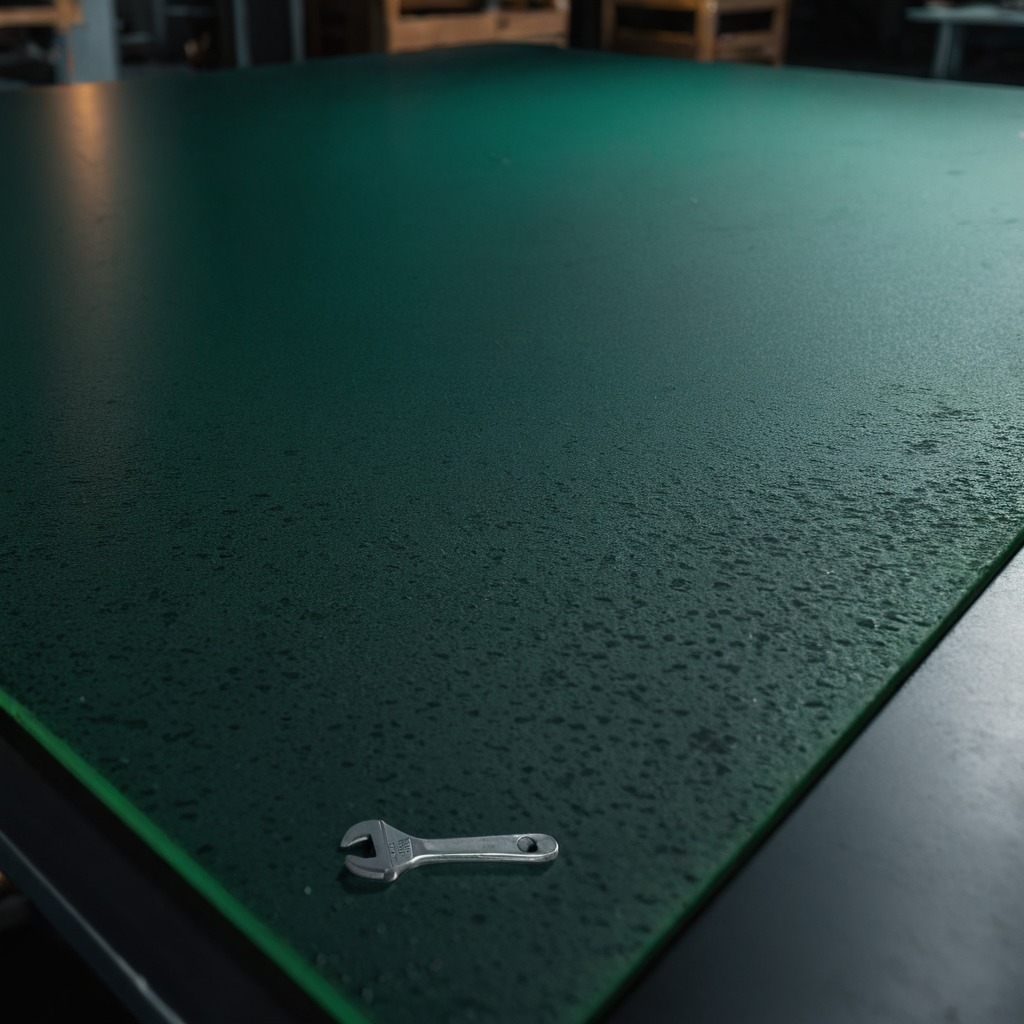
A wrench lying on a clean granite tabletop covered with a green rubber mat inside a workshop at night dim ambient light soft shadows worn but beneath the mat